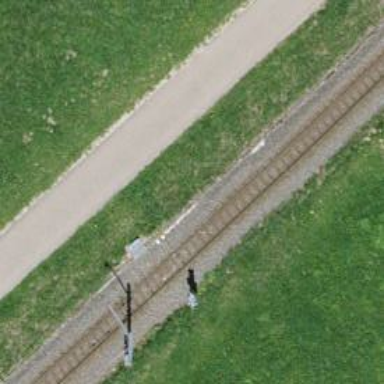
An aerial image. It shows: Concrete track with grade1 quality. There are no sidewalks along the track.